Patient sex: M
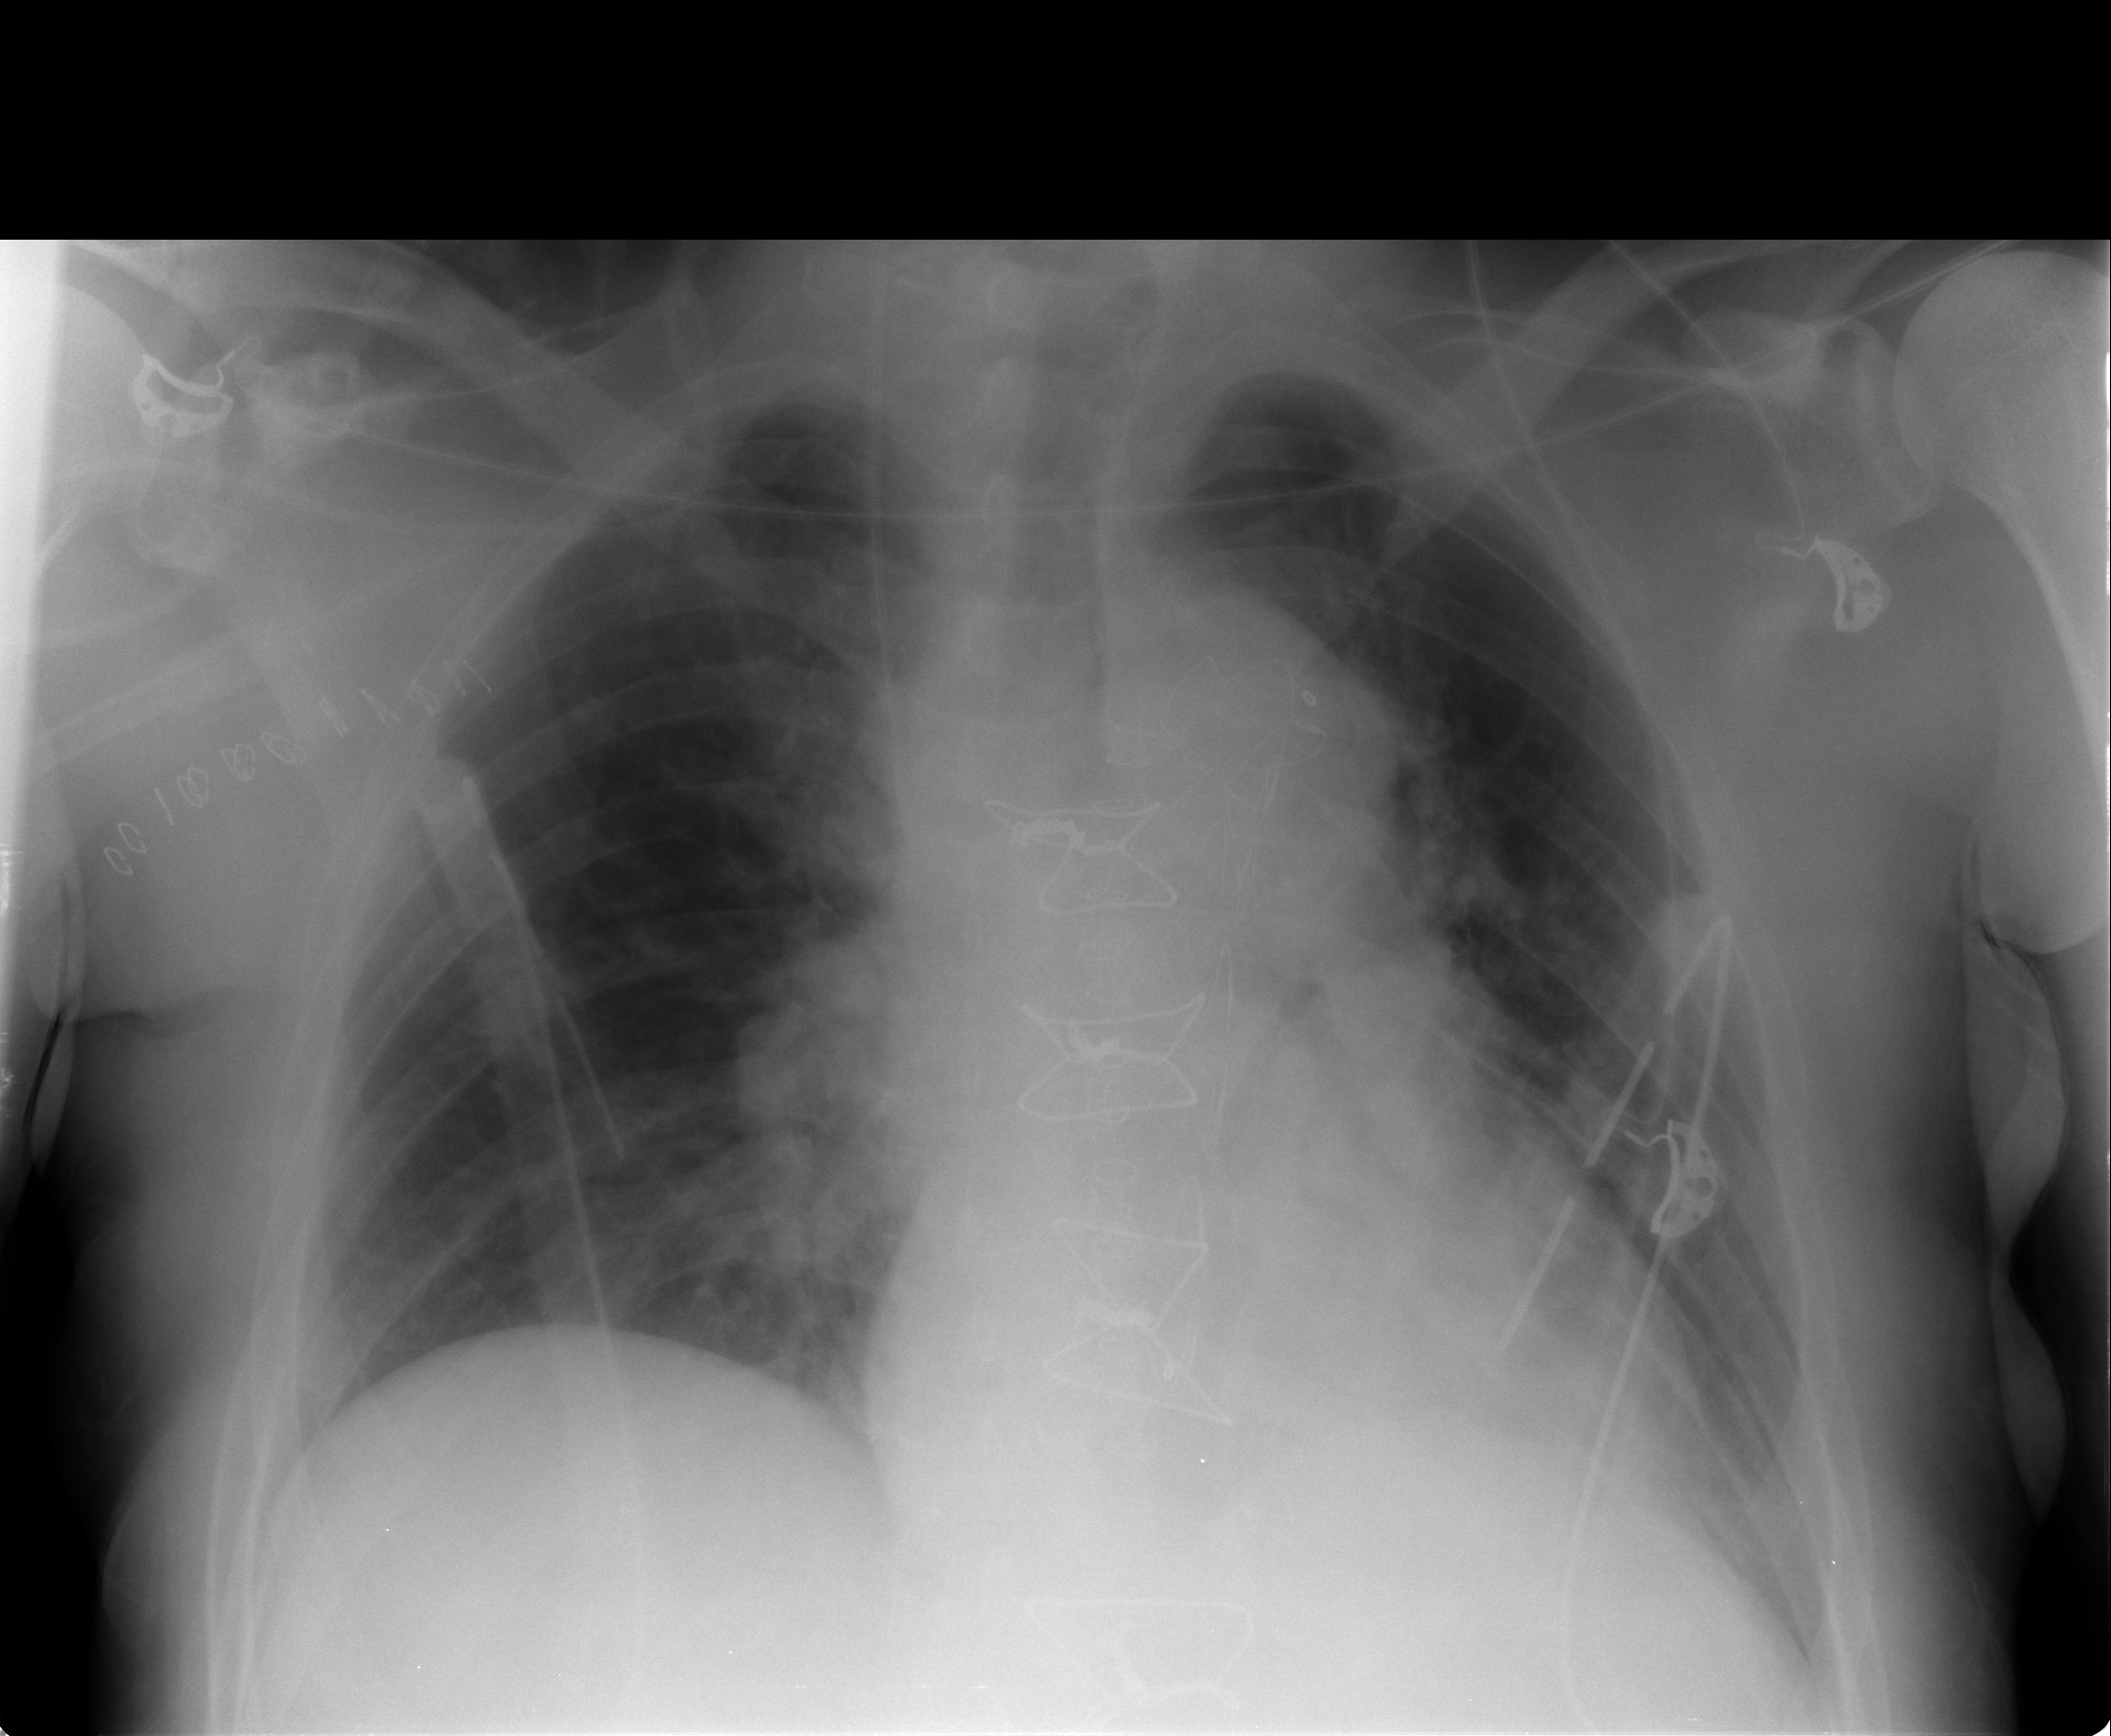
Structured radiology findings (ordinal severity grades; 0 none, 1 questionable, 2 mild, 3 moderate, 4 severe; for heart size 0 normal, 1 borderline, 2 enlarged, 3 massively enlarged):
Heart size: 0
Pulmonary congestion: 2
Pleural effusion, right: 0
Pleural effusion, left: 0
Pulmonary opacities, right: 0
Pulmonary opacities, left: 0
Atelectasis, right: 2
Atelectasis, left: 2